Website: home-depot
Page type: account-selection
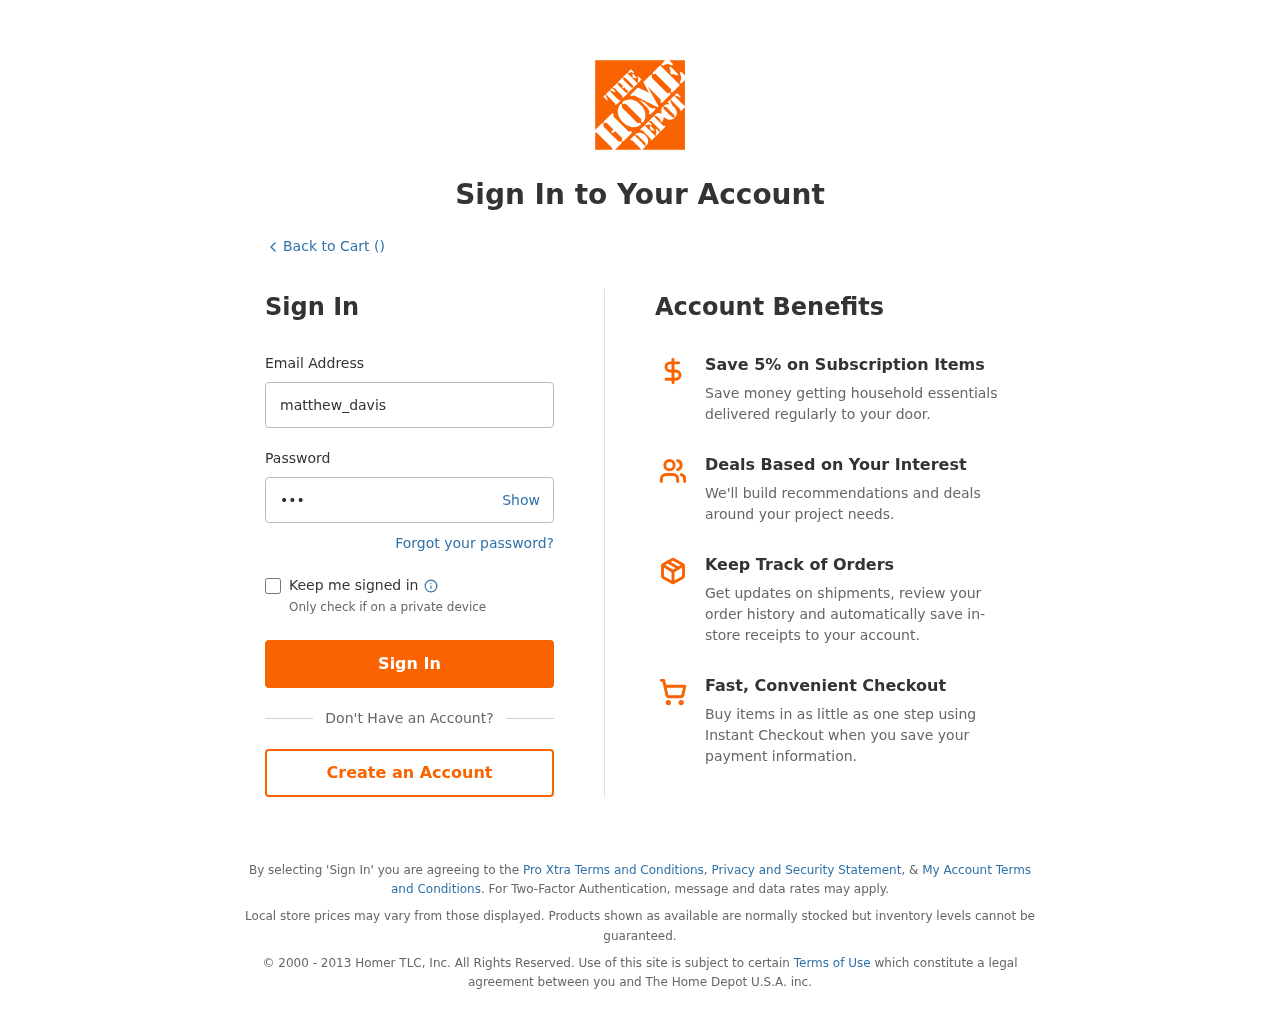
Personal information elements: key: PII_LOGIN_USERNAME
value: matthew_davis